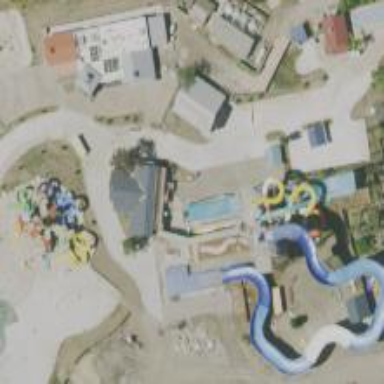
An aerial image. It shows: Water slide attraction.